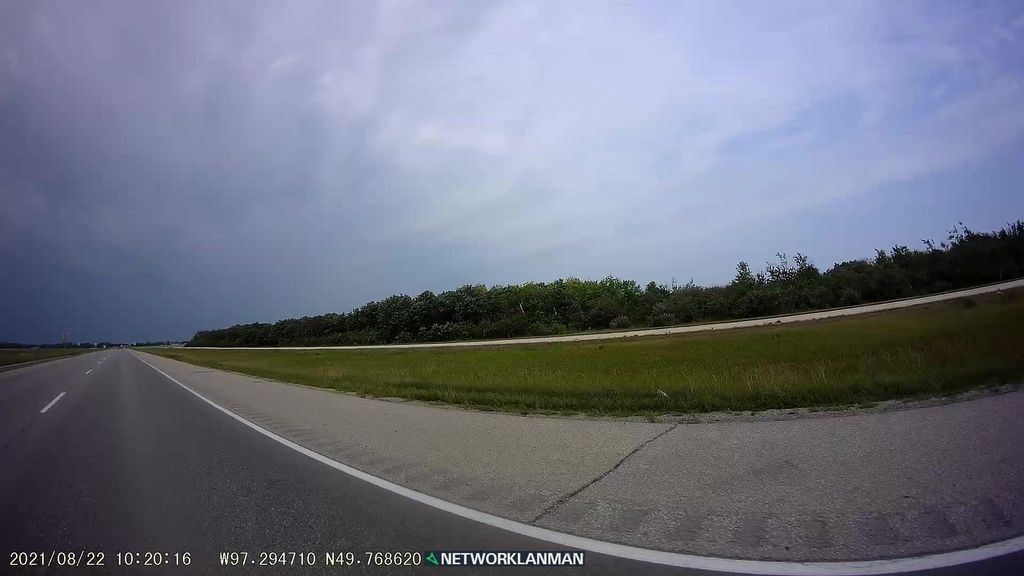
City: winnipeg